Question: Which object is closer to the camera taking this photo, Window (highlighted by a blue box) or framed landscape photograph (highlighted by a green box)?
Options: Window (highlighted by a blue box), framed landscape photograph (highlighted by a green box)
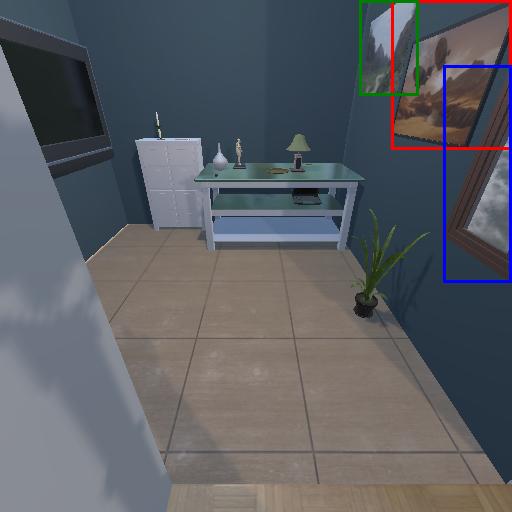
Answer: Window (highlighted by a blue box)